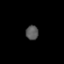
Tissue: prostate
Cell type: Fibroblasts
Senescence score: 0.7479
Nuclear area (px): 182
Mean DAPI intensity: 86.467